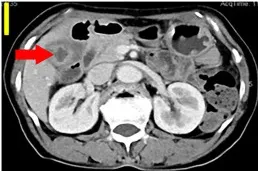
CECT, HE, and Immunohistochemistry for Case 2. (I) Significant reduction in the peri-gallbladder mass after 5 months of treatment.
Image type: radiology (ct)